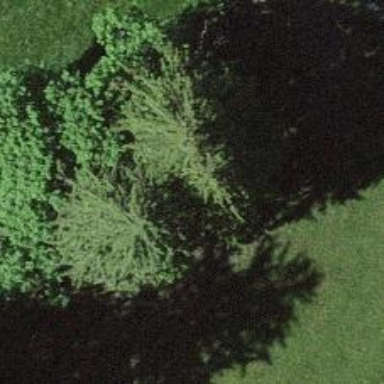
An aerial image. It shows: Needle-leaved tree in nature.